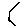
Label: hexagon